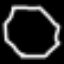
Label: octagon